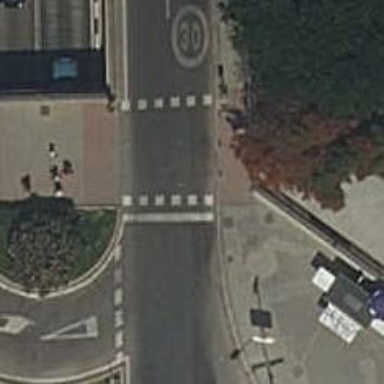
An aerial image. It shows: Road with traffic signals at crossing.